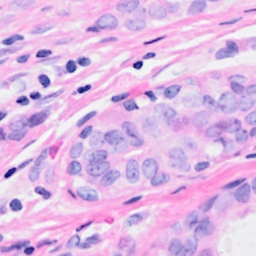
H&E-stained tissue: Breast